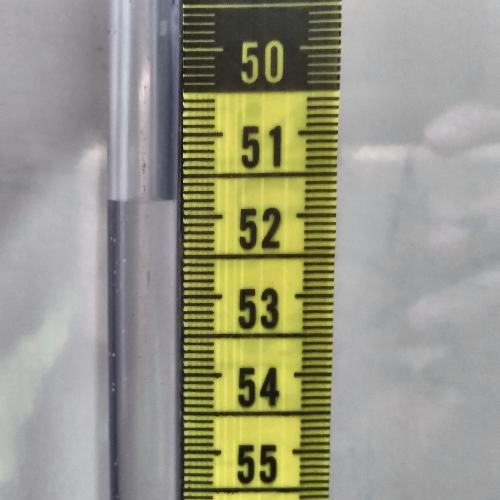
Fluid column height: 51.8 cm